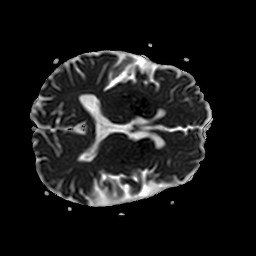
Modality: ADC
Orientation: axial
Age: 72
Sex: male
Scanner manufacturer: philips
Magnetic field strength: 3 T
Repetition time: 4.284 s
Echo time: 0.07429 s